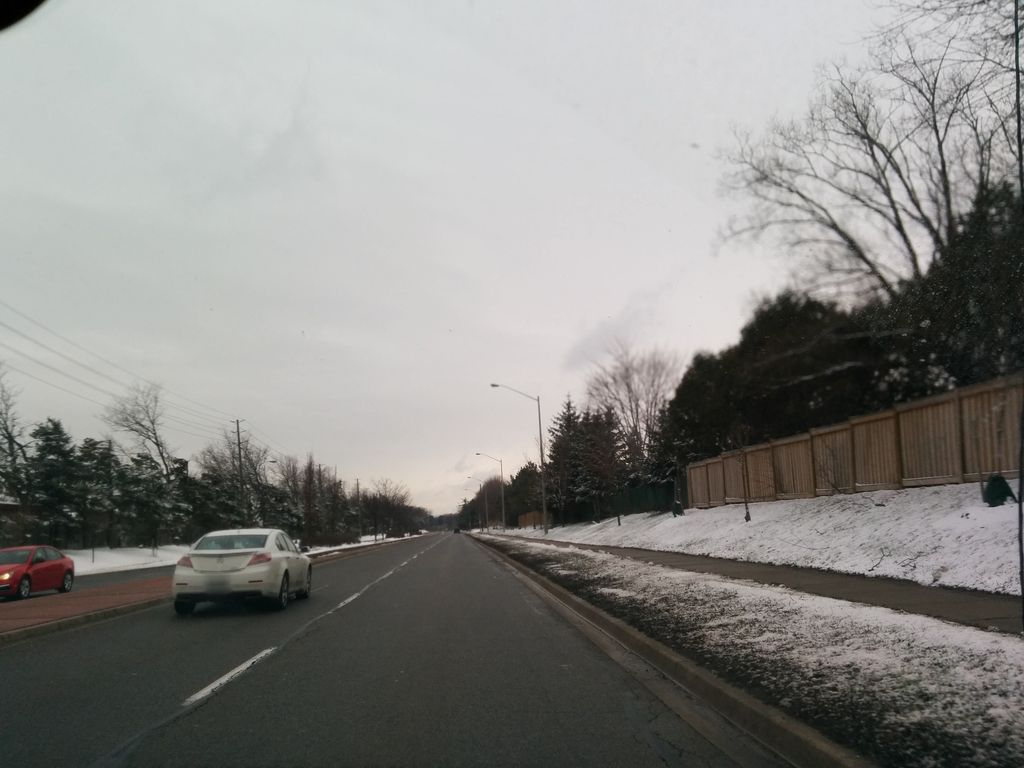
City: toronto